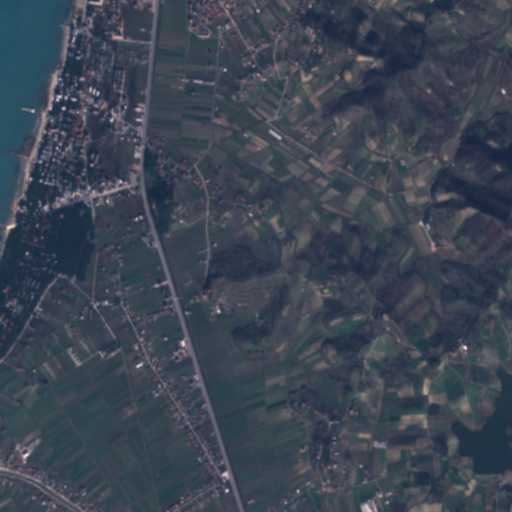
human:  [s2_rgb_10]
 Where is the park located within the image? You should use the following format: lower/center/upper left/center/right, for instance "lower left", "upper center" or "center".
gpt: The park is located in the lower center of the image.
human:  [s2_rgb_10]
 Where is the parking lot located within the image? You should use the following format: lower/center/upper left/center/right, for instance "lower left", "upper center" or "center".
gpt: The parking lot is located in the upper left of the image.
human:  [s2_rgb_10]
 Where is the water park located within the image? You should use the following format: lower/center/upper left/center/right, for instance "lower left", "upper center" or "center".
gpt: The water park is located in the center left of the image.
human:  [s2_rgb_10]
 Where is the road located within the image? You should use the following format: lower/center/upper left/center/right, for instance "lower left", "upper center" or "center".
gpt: There is no road in the image.